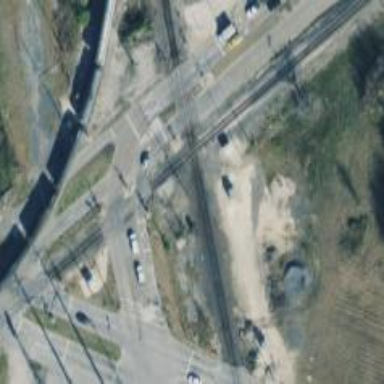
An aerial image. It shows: Junction on the railway.